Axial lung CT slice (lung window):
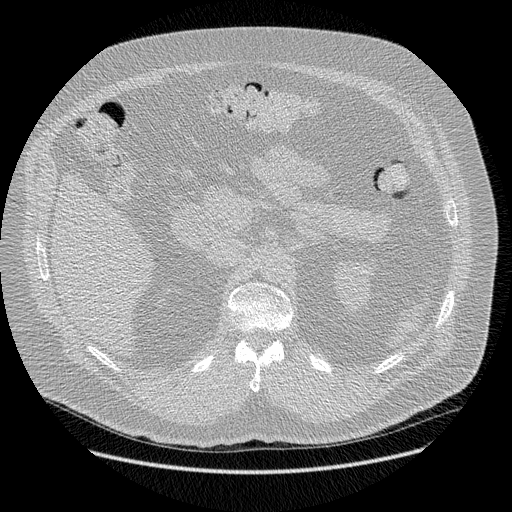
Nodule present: no